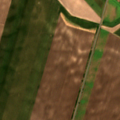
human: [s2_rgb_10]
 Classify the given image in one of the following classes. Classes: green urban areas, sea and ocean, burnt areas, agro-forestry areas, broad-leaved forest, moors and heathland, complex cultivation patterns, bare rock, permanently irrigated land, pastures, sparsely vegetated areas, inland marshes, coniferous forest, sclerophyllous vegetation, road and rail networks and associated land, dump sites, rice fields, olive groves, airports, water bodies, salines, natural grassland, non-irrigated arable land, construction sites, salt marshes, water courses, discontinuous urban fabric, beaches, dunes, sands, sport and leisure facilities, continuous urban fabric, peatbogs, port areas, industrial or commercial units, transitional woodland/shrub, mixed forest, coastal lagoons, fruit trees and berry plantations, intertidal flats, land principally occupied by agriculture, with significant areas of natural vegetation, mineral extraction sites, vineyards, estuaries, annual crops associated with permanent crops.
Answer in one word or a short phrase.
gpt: non-irrigated arable land